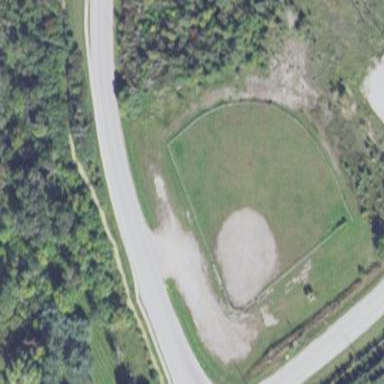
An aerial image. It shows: Baseball pitch for leisure land.